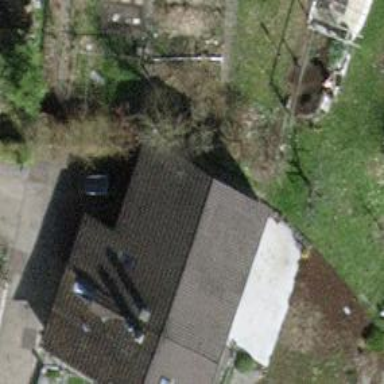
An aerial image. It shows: Semi-detached house.